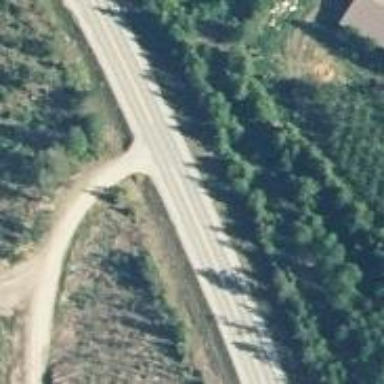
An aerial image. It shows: Asphalt road classified as primary highway.